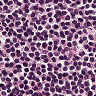
Metastatic tissue present: no